Question: QTabBar has a 1px border that separates tabs from their content.
'''
QTabWidget::pane { border:1px solid #C4C4C3; }
'''
I want the border to disappear under selected tab, like it's done in all browsers and most of applications using tabs.
However, setting styles for QTabBar::tab doesn't help:
'''
QTabBar::tab:selected { border-bottom-color:white; }
'''

So how can I achieve this?
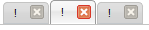
Answer: That line is controlled by the top border of 'QTabWidget::pane'.
For example:
'''
QTabWidget::pane { border: 1px solid #C4C4C3; top: -1px; }
'''
would move the line behind/under the tabs (somehow using 'top' alone seems to remove the border completely).